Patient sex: M
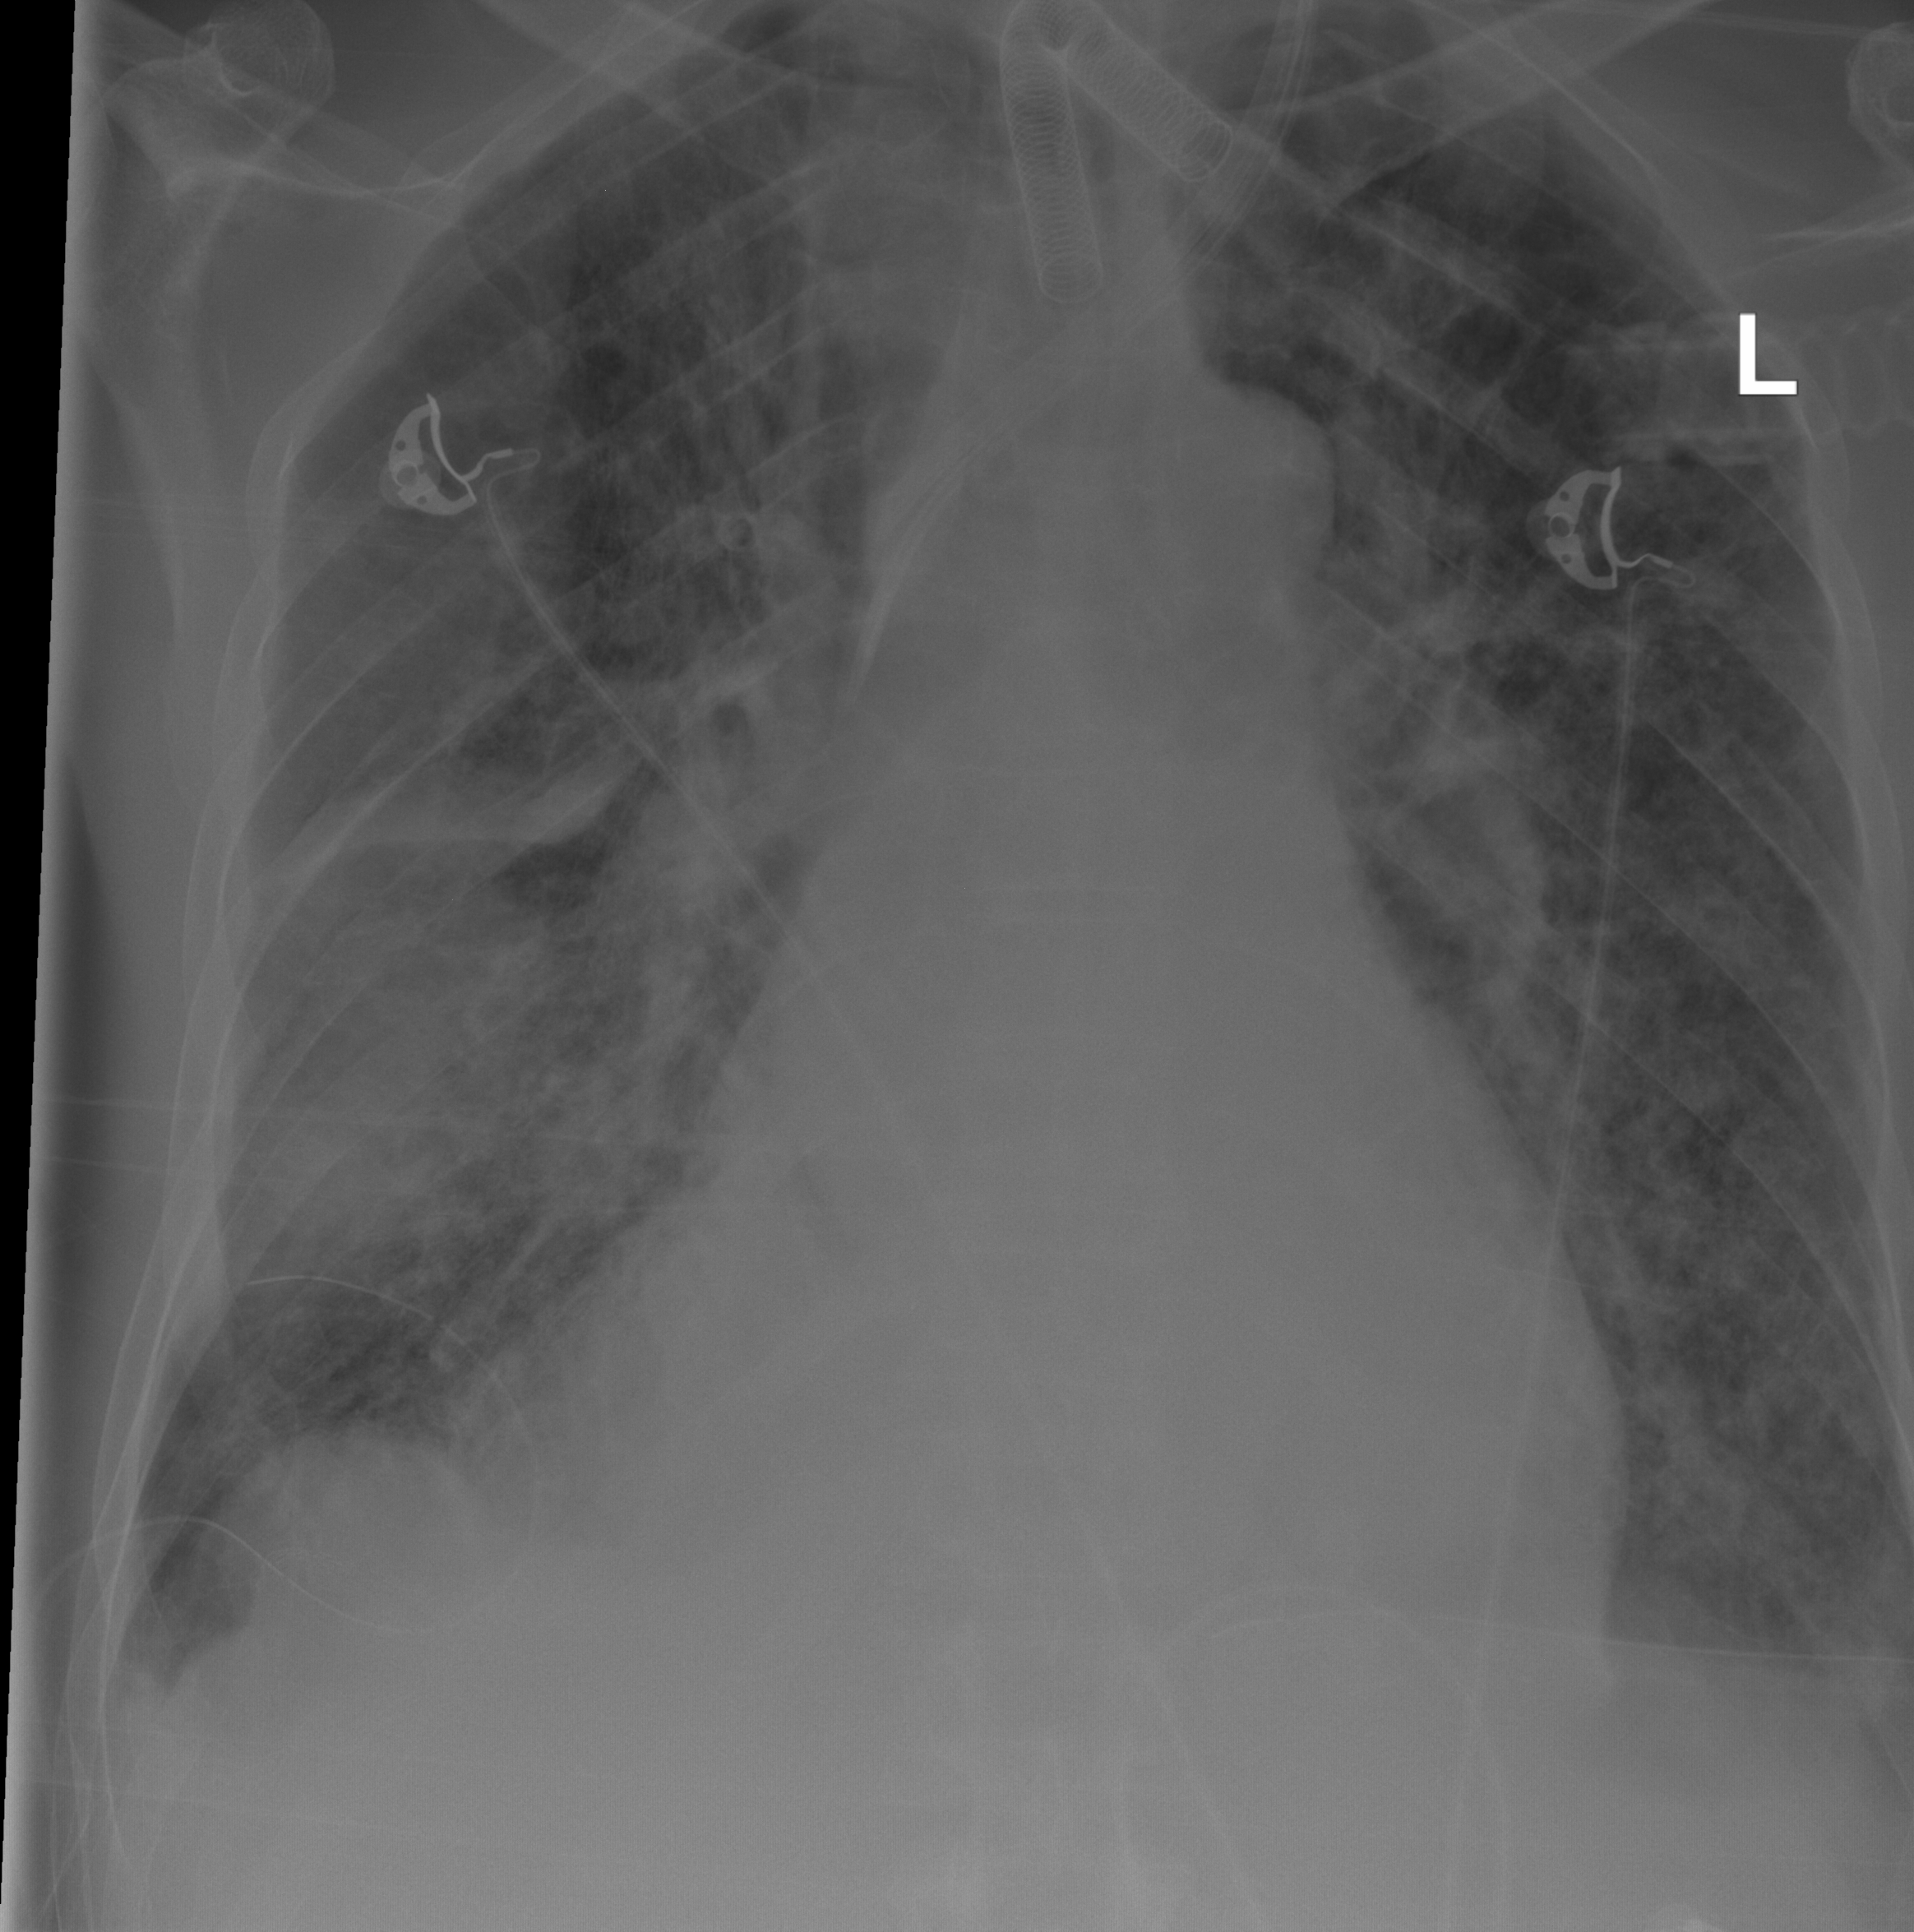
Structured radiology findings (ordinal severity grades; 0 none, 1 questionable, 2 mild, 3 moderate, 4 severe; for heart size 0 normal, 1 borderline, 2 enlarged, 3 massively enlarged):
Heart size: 1
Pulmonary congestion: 2
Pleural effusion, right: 2
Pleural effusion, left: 0
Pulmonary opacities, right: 3
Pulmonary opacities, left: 2
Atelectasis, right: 2
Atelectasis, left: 0